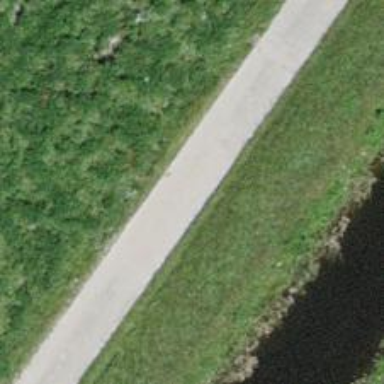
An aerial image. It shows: Well-maintained track road with grade 1 tracktype.